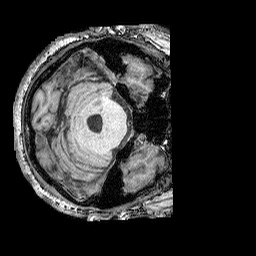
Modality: T1w
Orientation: axial
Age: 56
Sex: male
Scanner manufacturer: siemens
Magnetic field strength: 3 T
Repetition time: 2.25 s
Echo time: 0.00415 s